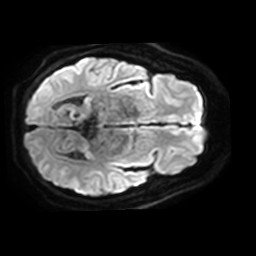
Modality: TRACE
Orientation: axial
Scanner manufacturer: philips
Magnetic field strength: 3 T
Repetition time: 3.9 s
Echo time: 0.05989 s